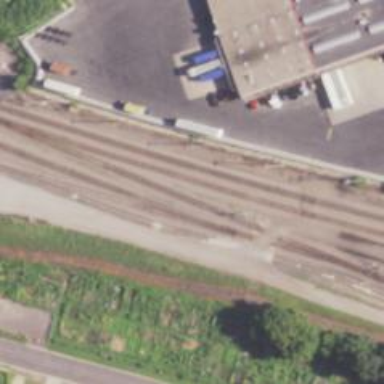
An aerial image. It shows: Level crossing along the railway.